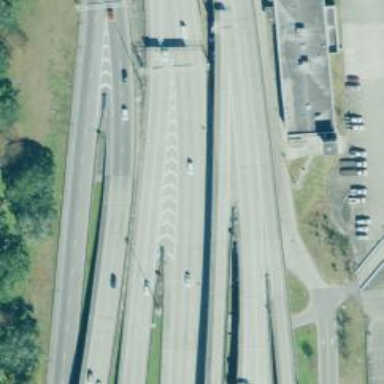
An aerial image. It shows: Motorway bridge.